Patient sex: M
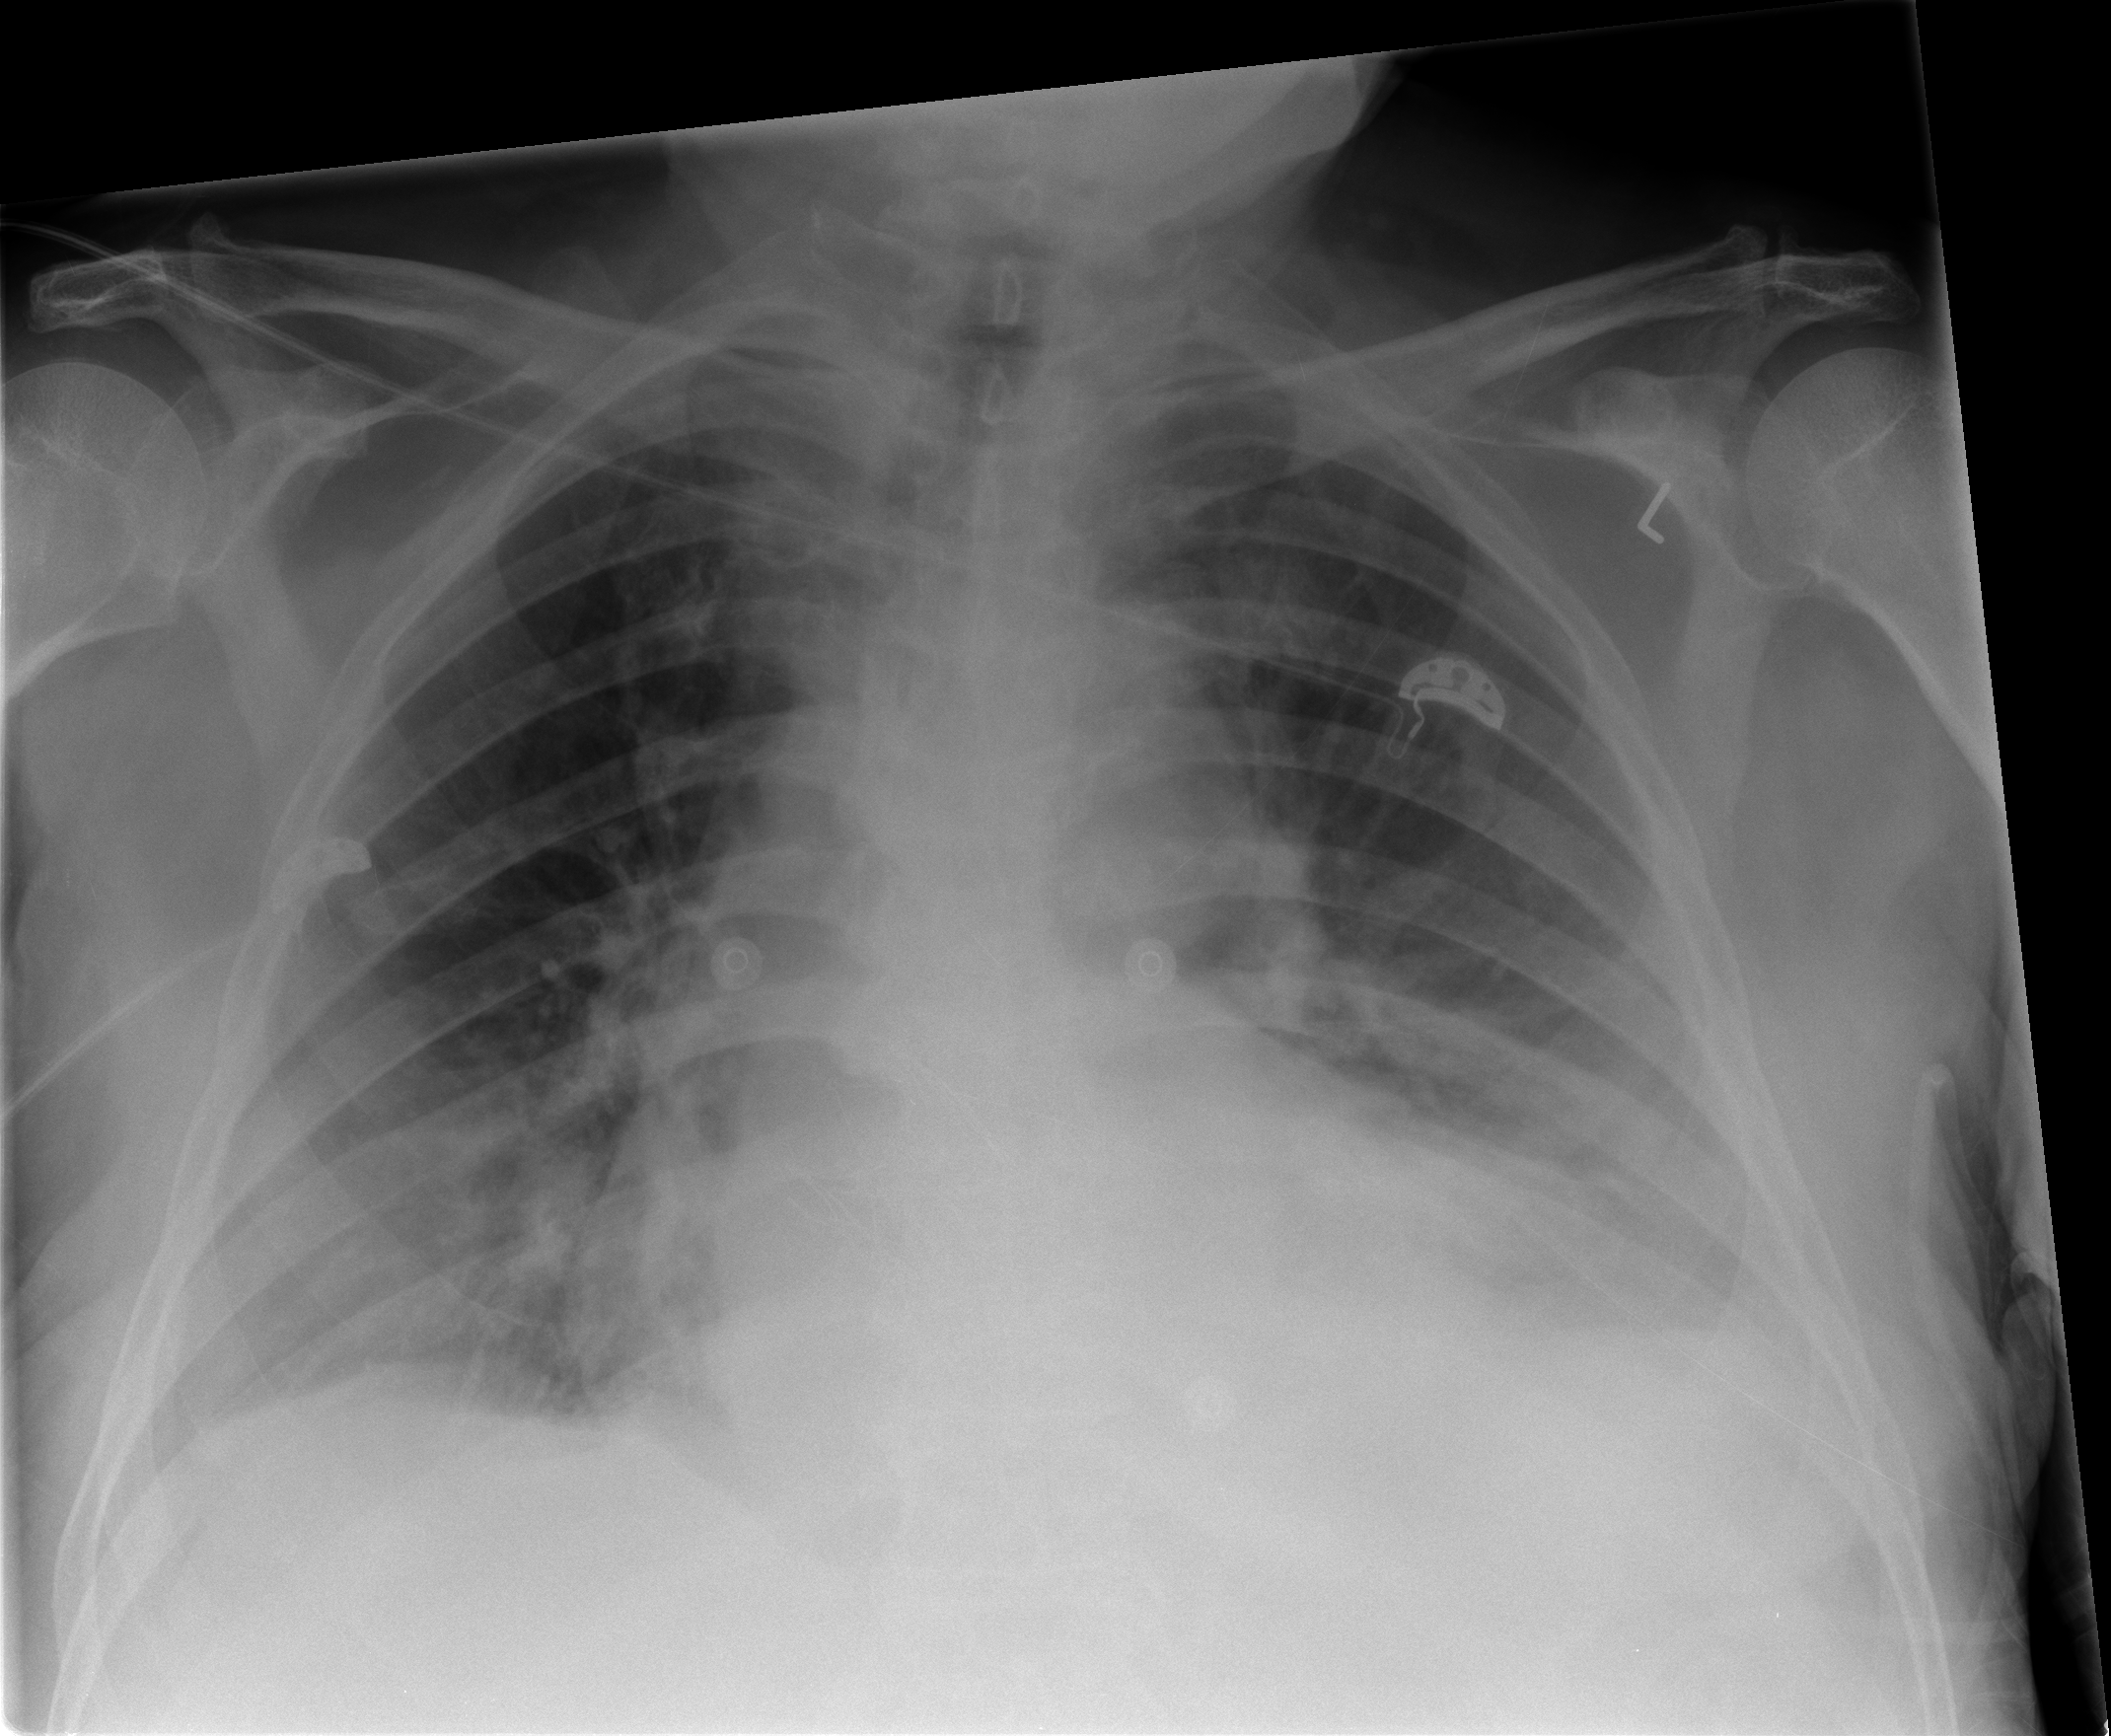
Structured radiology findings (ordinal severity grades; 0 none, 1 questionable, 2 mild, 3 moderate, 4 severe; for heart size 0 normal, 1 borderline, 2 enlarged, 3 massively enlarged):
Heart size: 2
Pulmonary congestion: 2
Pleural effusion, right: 2
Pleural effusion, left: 2
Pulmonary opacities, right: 0
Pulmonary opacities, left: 0
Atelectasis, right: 2
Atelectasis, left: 3